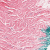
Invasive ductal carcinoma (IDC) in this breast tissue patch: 0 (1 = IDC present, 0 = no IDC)